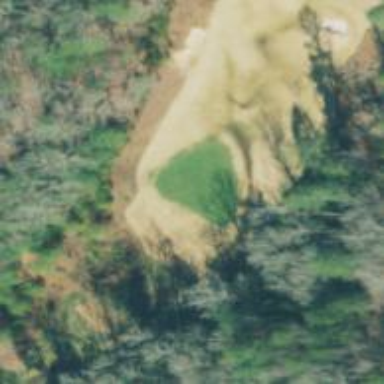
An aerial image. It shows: View of golf hole.